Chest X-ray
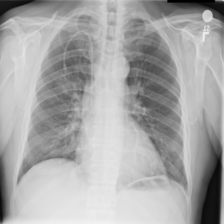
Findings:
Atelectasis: negative
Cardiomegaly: negative
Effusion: negative
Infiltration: negative
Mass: negative
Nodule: negative
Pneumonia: negative
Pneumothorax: negative
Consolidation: negative
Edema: negative
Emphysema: negative
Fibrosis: negative
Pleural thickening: negative
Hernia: negative